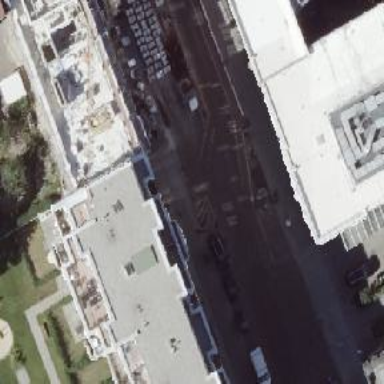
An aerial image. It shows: Parking entrance.